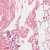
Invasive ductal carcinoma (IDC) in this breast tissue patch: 0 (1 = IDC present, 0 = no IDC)